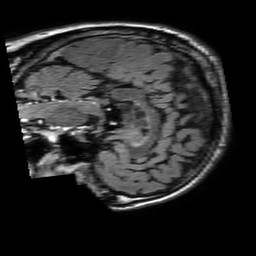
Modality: FLAIR
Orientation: sagittal
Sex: male
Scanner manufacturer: philips
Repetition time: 11 s
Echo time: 0.125 s